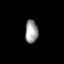
Tissue: skin
Cell type: Epithelial cells
Senescence score: 0.235
Nuclear area (px): 288
Mean DAPI intensity: 156.542